Interaction volume radius: 5 \u00c5
Interaction volume height: 15 \u00c5
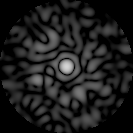
Disorder parameter: 0.8198